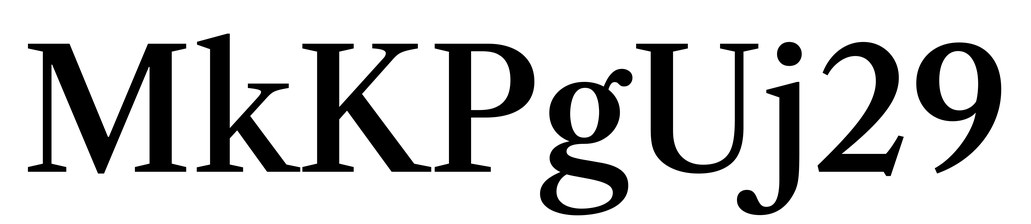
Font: LibreCaslonText_Medium